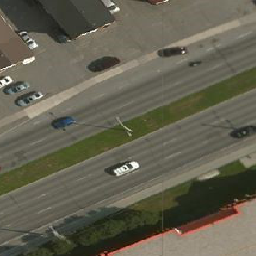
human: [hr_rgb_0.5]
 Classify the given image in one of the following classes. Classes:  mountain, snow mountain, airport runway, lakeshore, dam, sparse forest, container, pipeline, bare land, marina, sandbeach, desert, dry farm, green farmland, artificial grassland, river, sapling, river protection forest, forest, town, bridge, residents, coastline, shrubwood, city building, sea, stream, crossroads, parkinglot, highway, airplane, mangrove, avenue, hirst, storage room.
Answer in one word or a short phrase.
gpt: highway